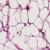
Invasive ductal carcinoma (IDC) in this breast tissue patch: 0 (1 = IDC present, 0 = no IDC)